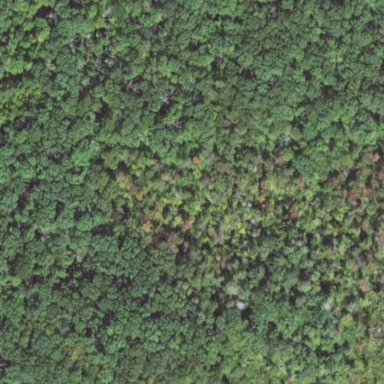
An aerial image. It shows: Mixed woodland area with various types of leaves.